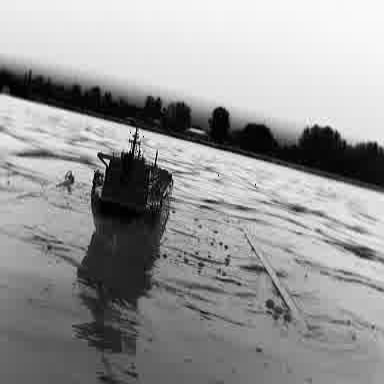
There is a liner in the infrared image.